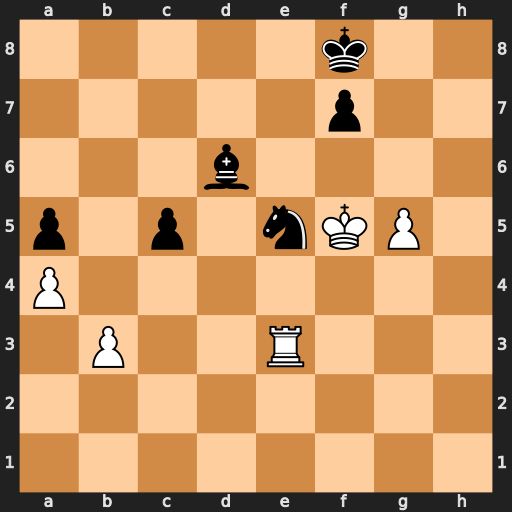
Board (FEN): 5k2/5p2/3b4/p1p1nKP1/P7/1P2R3/8/8
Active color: w
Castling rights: -
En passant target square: -
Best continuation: Rxe5 Bxe5 Kxe5